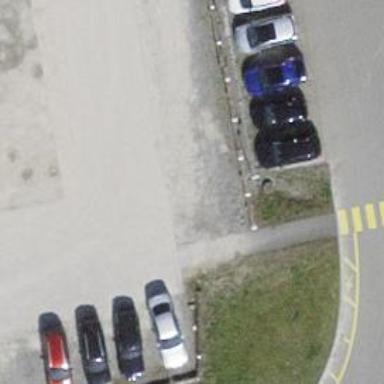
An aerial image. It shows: Parking aisle designated as service road.